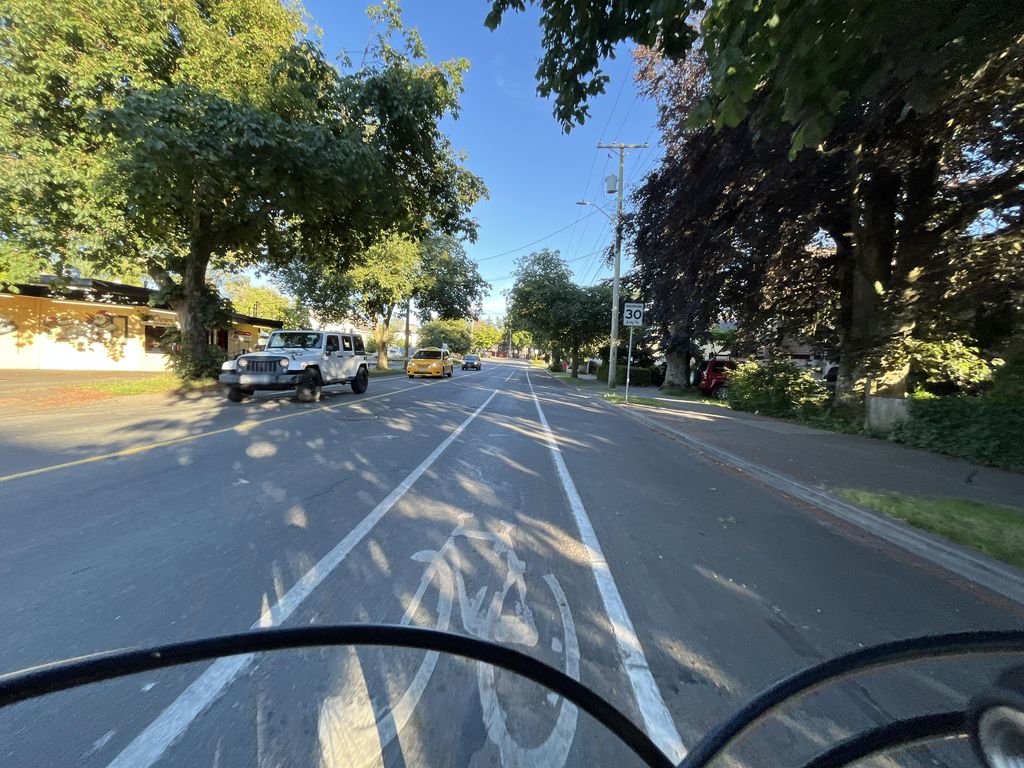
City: victoria